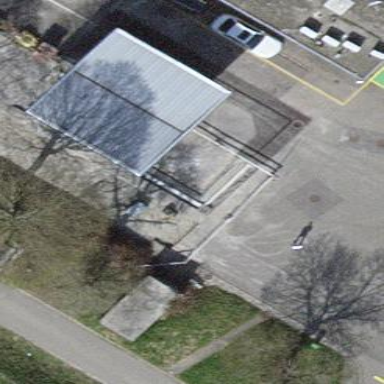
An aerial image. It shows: View of roof of building.